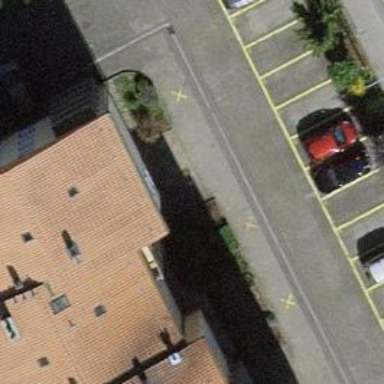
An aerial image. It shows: Parking area with surface.